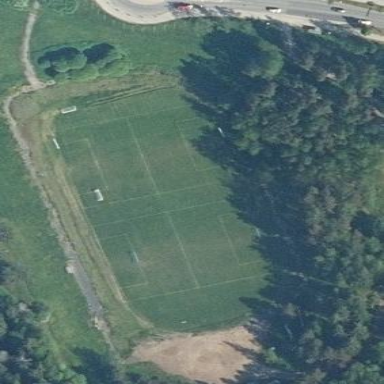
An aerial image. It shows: Soccer pitch for leisure land activities.